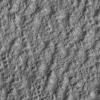
Atmospheric dust classification: not_dusty